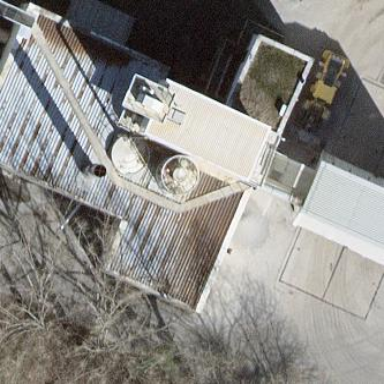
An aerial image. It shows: Storage tank that is man-made.